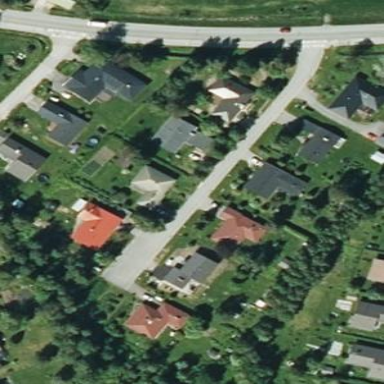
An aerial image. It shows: Residential area.